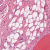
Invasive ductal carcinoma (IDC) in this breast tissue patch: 0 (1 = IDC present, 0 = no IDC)